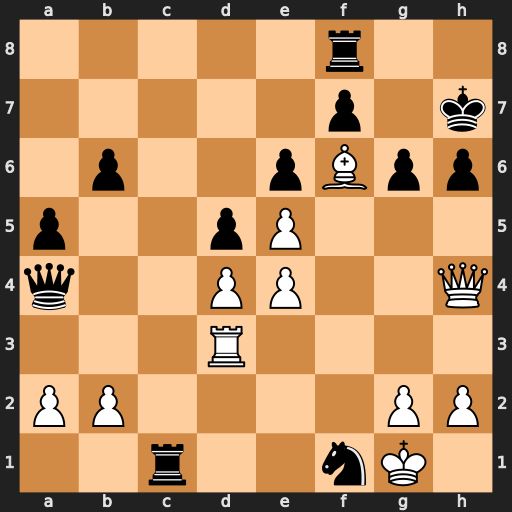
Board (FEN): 5r2/5p1k/1p2pBpp/p2pP3/q2PP2Q/3R4/PP4PP/2r2nK1
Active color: w
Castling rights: -
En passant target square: -
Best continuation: Qxh6+ Kxh6 Rh3#